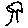
Label: tree